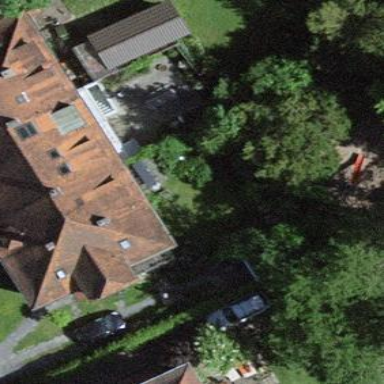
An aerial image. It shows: Terrace building.